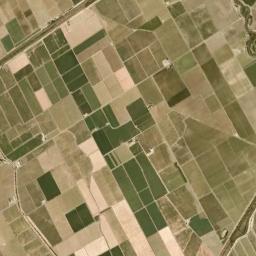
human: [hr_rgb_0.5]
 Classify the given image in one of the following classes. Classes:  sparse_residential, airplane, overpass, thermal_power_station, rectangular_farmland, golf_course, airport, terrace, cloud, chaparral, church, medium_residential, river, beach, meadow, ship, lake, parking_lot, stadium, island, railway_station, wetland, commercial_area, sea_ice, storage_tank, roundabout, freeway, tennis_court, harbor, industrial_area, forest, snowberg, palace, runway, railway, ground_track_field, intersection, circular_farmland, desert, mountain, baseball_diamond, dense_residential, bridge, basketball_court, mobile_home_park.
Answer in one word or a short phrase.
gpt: rectangular_farmland